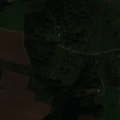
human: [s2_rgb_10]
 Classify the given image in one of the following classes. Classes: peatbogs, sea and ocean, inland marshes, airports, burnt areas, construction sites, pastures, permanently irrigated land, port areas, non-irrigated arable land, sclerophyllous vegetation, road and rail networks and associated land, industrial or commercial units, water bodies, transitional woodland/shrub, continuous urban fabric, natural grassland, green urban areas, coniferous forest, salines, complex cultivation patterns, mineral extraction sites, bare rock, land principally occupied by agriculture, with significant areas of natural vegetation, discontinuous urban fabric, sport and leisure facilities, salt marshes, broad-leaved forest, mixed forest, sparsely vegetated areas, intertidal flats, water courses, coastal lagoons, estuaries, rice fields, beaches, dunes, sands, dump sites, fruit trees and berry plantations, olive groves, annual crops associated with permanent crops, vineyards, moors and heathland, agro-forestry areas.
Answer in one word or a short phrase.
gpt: non-irrigated arable land, pastures, complex cultivation patterns, land principally occupied by agriculture, with significant areas of natural vegetation, broad-leaved forest